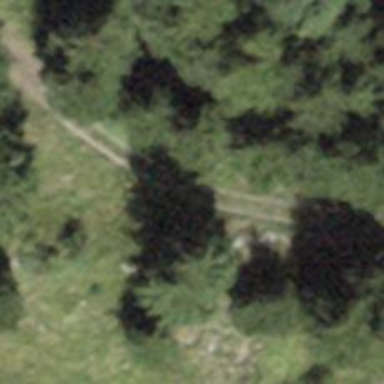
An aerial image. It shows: Unpaved track with tracktype grade4.